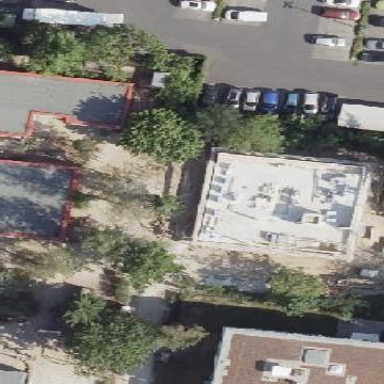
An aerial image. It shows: Kindergarten building.